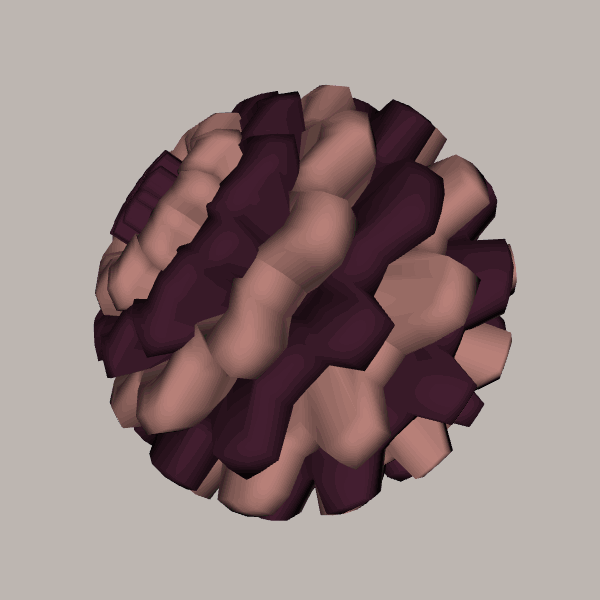
Background: light